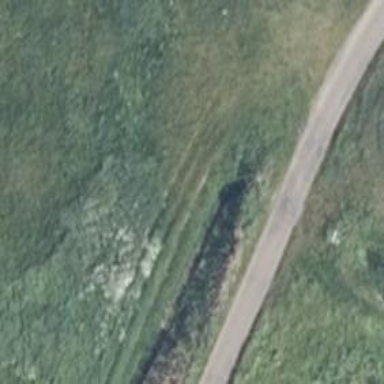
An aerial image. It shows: Culvert tunnel.